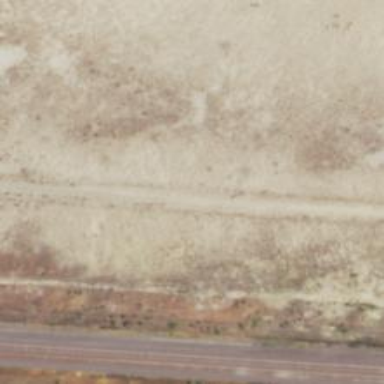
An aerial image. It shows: Track road.